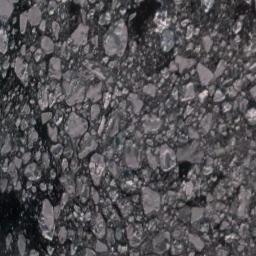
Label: sea_ice